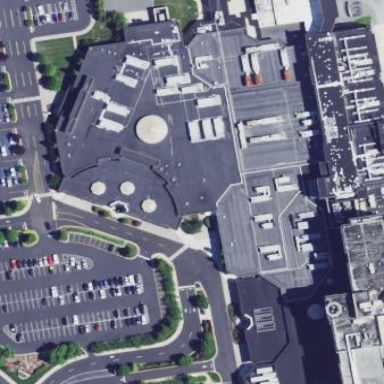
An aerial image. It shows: Building that serves as casino.